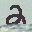
Label: 2